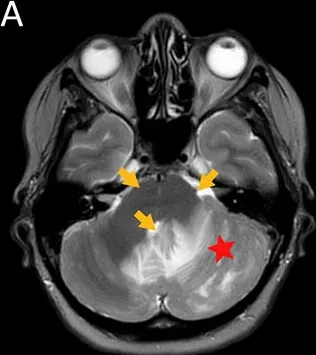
Rapid resolution of edema in a HER2-positive breast cancer patient with metastatic involvement of the brain. The first infusion of bevacizumab was given on September 6, 2022, when the patient was in coma; (B) MRI examination was performed on day 30 after the start of this treatment. Monotherapy with bevacizumab resulted in a significant reduction of the perifocal swelling in the left hemisphere of the cerebellum (red star); there is also a resolution of the compression of the pontine cistern and the fourth ventricle (orange arrows).
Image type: radiology (mri)